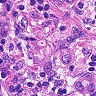
Metastatic tissue present: yes